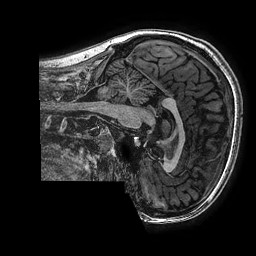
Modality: T1w
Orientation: sagittal
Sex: female
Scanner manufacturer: ge
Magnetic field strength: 3 T
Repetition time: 0.007644 s
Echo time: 0.003468 s